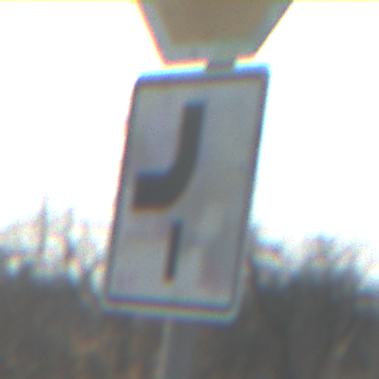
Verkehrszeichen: VerlaufVorfahrtsstrasse7
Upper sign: Stop
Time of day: MorningAfternoon
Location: Outdoor (Suburban)
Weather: PartlyCloudy
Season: NotSpecified
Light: Natural